Aerial crown-view tile of a tropical tree (Barro Colorado Island, Panama), acquired 20240716:
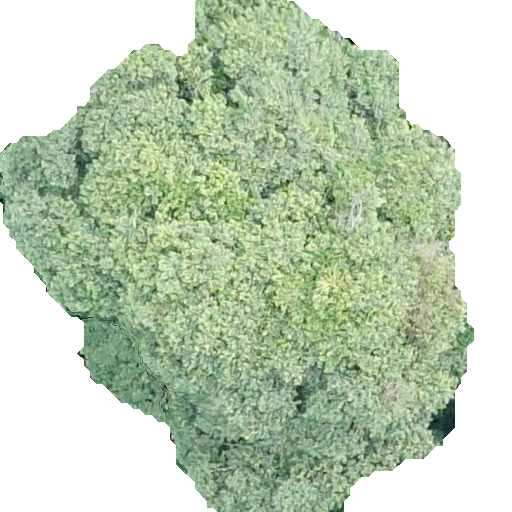
Species: Luehea seemannii
GBIF accepted scientific name: Luehea seemannii
Crown area: 265.728 m²